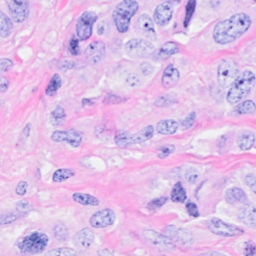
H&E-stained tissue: Breast